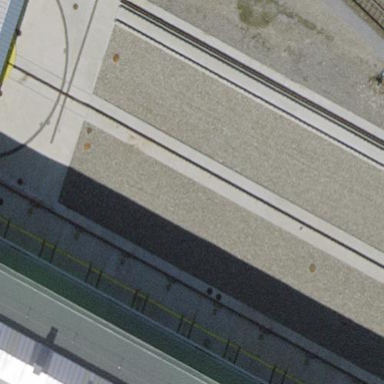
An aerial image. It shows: Traverser on the railway track.